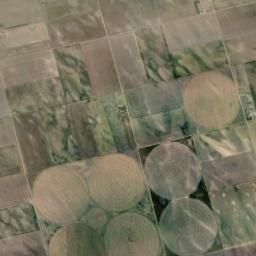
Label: circular_farmland